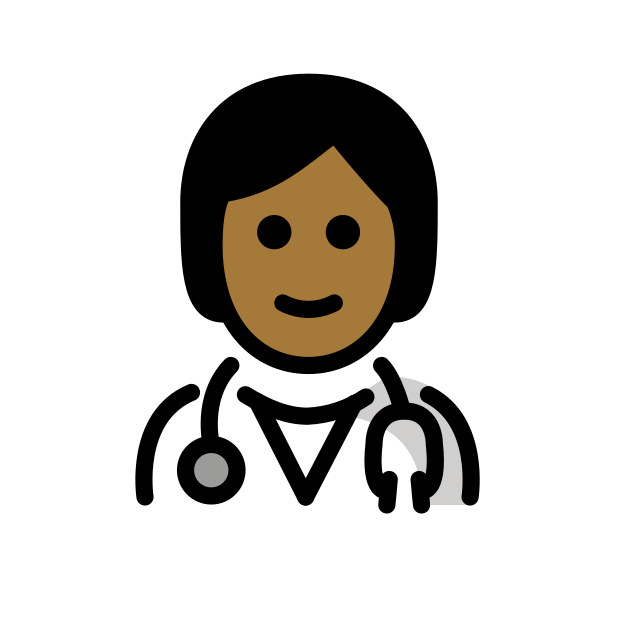
health worker: medium-dark skin tone